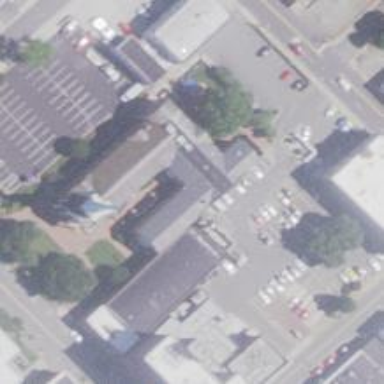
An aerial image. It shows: Church which is place of worship.